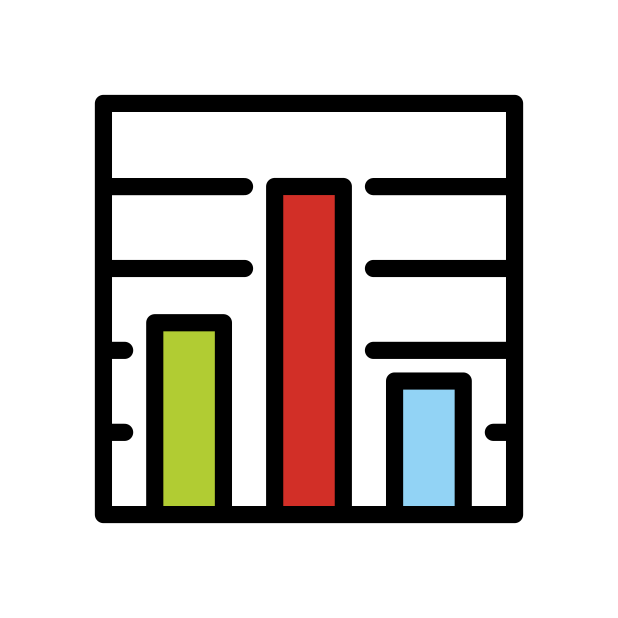
Emoji: 📊
Name: bar chart
Unicode: 0x1f4ca